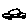
Label: car